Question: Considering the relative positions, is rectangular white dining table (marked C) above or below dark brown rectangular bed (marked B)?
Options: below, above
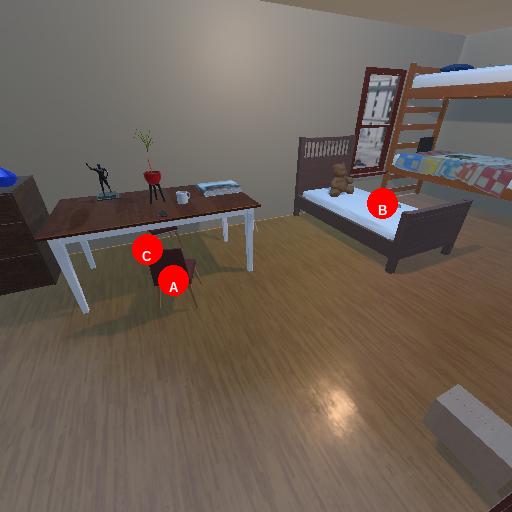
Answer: below